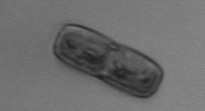
Label: Ephemera